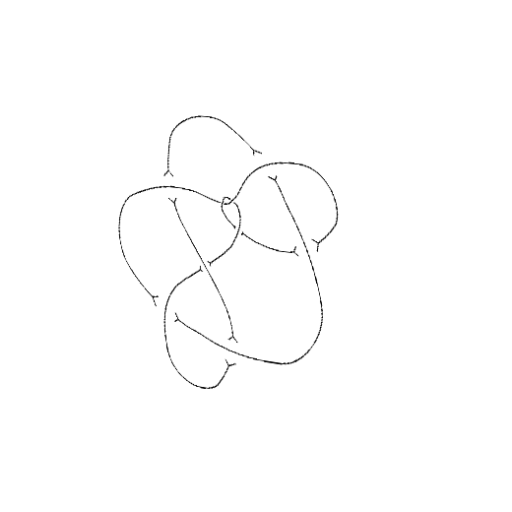
Crossing number: 9